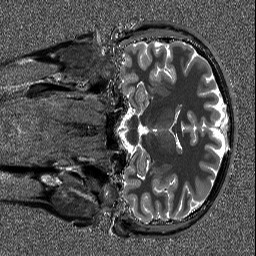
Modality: T1map
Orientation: coronal
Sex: male